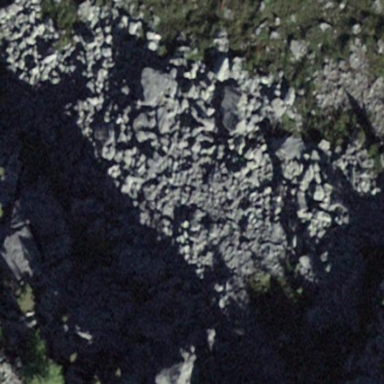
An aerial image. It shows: Natural scree.